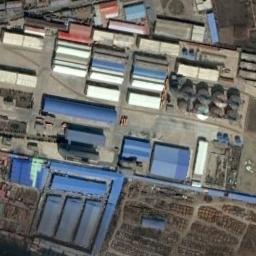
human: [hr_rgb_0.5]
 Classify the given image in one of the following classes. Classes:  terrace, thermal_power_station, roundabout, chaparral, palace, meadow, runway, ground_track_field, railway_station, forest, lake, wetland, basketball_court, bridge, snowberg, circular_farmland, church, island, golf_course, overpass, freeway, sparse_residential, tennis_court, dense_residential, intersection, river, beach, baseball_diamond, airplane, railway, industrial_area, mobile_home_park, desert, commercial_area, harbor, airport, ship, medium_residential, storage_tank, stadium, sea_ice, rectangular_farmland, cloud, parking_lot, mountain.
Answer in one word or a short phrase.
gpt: industrial_area